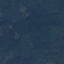
Land use / land cover: Forest